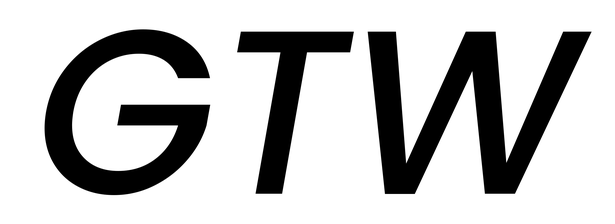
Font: Poppins-MediumItalic